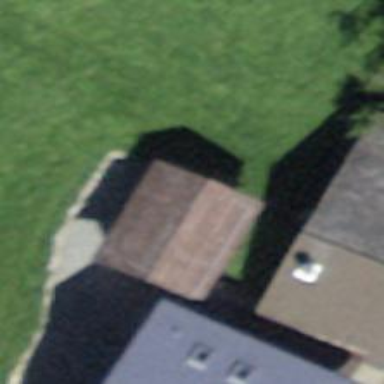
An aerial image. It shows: Garage.